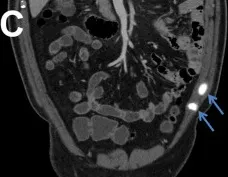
(A-C) Contrast-enhanced CT scan showing that the tumor recurred in the left lung hilum with multiple metastases in the left pleura and somatic muscles (blue arrows).
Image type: radiology (ct)